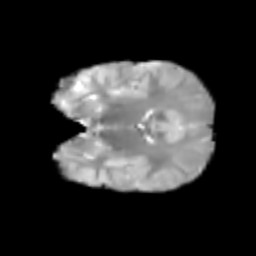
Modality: T2w
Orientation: coronal
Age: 7
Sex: male
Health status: healthy